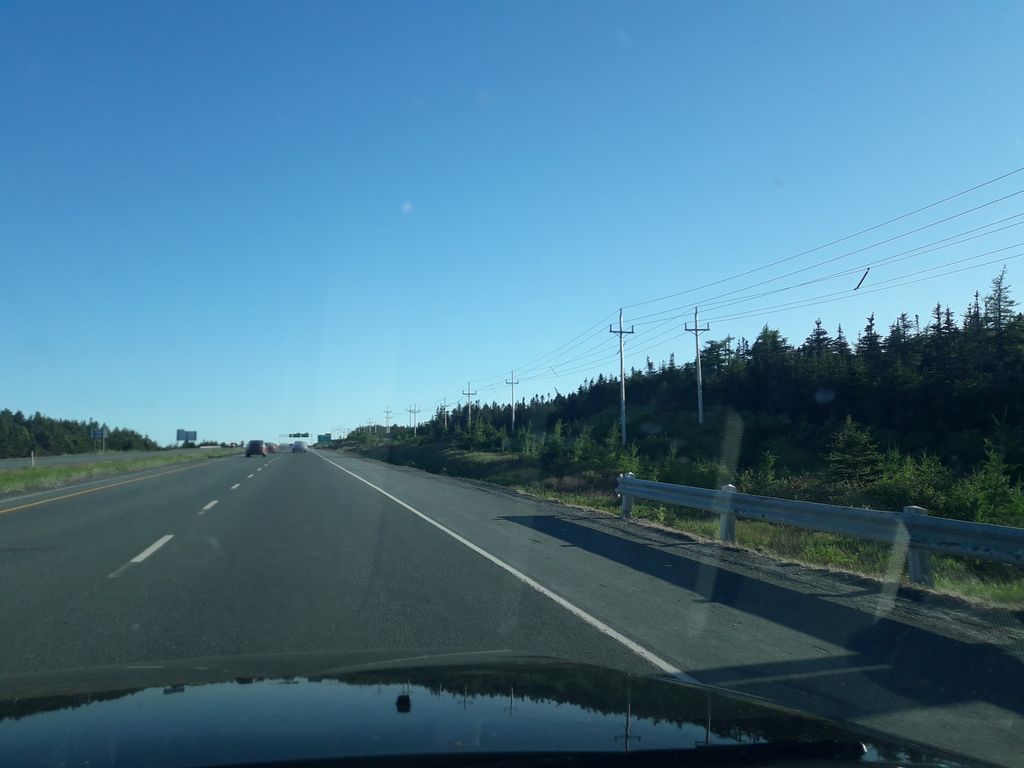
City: st_johns